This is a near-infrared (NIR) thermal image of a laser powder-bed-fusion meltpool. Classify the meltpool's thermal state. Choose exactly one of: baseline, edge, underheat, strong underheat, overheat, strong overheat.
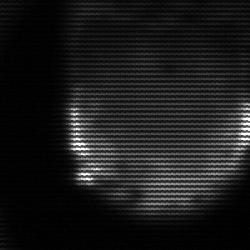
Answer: edge